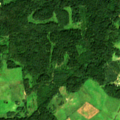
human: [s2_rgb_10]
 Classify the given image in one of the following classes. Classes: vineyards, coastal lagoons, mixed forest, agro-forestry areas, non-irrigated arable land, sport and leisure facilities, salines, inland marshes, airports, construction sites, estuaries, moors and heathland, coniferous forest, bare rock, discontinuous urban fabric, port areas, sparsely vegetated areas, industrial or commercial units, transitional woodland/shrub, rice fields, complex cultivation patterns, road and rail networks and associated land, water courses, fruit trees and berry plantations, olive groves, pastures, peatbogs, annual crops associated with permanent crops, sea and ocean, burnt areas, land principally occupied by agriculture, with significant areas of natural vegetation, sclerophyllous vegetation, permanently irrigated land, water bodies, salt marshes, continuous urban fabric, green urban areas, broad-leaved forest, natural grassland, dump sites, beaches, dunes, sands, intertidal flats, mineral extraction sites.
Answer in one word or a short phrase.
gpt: pastures, complex cultivation patterns, coniferous forest, transitional woodland/shrub